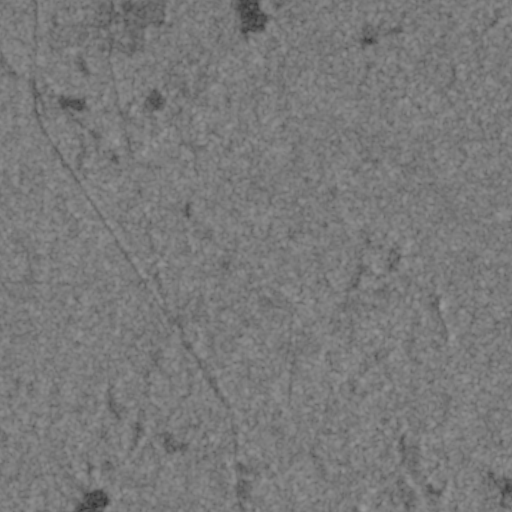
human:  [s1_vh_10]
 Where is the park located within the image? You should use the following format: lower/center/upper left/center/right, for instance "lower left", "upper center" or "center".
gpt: The park is located in the lower left of the image.
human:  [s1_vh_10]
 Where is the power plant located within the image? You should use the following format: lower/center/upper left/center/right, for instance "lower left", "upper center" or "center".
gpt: There is no power plant in the image.

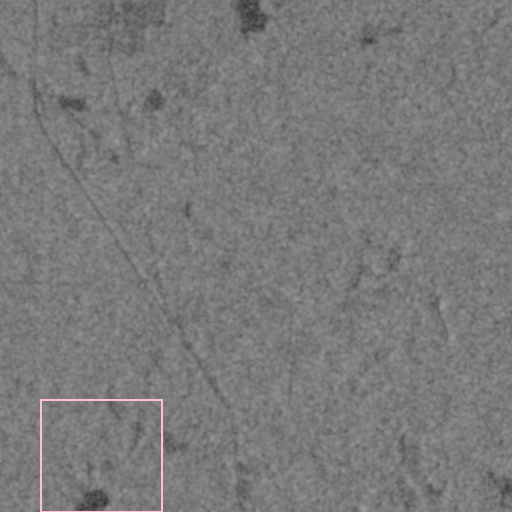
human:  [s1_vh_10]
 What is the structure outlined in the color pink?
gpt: The structure outlined in pink is a park.
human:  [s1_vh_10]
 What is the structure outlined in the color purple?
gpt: There is no purple outline.